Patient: sex F, age 58
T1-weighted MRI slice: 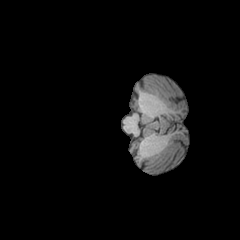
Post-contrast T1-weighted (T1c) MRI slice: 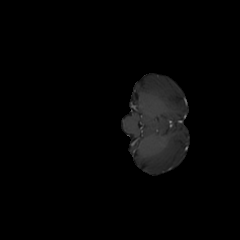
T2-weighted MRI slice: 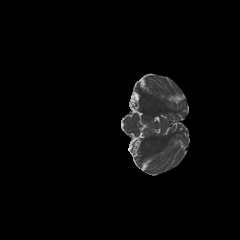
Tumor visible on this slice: no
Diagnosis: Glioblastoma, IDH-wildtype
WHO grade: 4